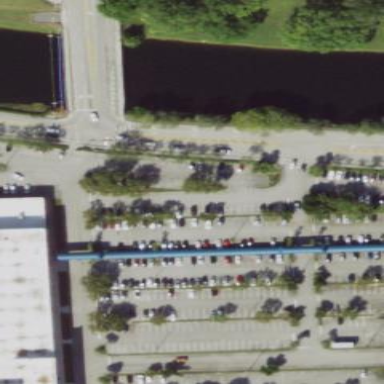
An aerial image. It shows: Parking area.